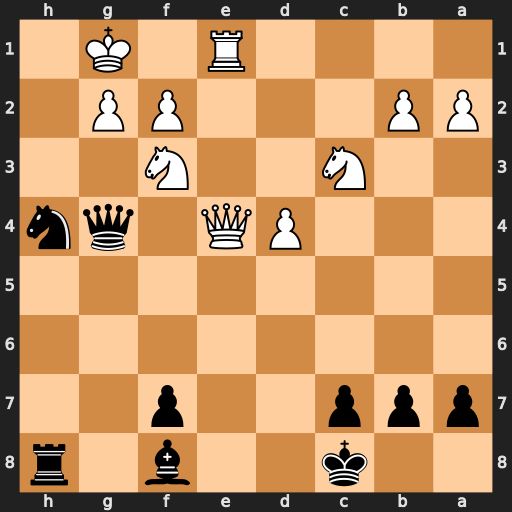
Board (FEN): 2k2b1r/ppp2p2/8/8/3PQ1qn/2N2N2/PP3PP1/4R1K1
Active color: b
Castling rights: -
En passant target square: -
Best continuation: Qxg2#